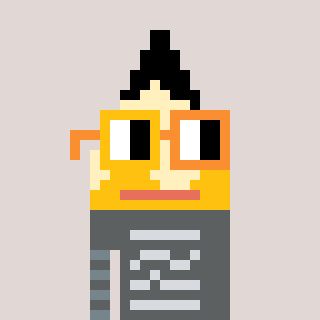
a pixel art character with square yellow and orange glasses, a pencil-shaped head and a teal-colored body on a warm background